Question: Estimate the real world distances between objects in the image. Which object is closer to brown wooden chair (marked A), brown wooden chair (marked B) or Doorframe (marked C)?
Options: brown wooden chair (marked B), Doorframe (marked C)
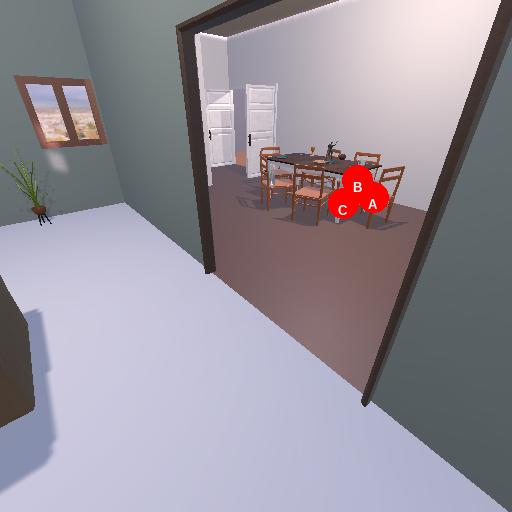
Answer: brown wooden chair (marked B)